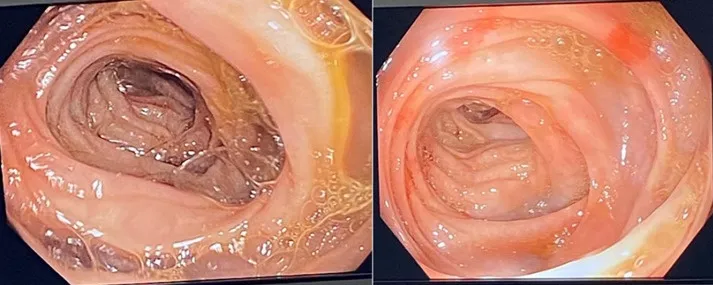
normal colonoscopy findings.
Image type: endoscopy (gi_endoscopy)